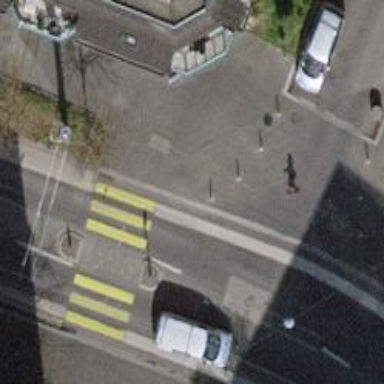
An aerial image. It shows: Bollard.